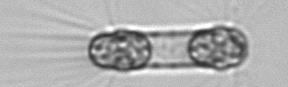
Label: Corethron_hystrix